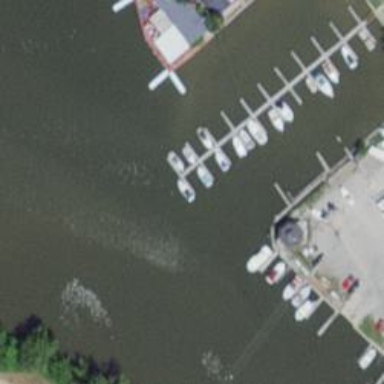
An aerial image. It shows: Man-made pier.